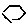
Label: hexagon